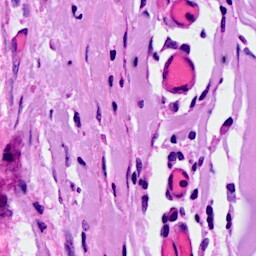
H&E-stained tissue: Breast